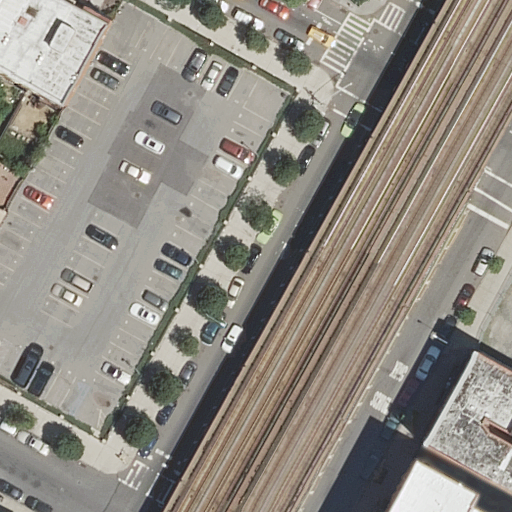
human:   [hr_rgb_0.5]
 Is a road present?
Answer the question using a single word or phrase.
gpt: yes

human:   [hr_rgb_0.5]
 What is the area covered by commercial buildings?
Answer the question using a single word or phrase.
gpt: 0m2

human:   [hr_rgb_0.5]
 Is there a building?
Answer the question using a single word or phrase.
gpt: yes

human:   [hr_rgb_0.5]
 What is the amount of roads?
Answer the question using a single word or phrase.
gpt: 8

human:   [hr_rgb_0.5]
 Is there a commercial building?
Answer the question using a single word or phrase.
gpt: no

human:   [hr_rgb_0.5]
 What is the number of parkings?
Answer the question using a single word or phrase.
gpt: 2

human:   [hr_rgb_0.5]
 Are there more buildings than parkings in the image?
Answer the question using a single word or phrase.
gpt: yes

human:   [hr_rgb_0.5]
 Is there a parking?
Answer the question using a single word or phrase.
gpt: yes

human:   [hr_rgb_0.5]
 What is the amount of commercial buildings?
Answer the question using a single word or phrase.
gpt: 0

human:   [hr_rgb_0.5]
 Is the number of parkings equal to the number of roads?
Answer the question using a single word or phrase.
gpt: no

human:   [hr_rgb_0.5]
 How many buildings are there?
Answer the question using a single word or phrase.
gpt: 7

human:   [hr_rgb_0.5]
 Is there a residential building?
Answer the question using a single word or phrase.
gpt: yes

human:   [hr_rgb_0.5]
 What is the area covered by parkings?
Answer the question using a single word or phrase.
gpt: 244m2

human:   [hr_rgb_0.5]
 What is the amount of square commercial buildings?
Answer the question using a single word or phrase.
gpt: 0

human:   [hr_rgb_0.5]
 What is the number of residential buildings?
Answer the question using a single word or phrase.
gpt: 7

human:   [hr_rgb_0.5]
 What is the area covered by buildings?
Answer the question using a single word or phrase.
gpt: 1203m2

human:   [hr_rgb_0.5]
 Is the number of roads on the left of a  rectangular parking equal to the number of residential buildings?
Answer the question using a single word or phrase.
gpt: no

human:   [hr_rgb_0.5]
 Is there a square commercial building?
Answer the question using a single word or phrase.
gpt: no

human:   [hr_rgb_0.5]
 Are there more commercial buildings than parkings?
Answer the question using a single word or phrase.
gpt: no

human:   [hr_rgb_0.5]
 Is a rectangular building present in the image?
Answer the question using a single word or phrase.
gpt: yes

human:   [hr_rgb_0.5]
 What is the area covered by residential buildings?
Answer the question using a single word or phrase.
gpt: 1203m2

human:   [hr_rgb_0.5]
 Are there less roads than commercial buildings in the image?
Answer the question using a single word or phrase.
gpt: no

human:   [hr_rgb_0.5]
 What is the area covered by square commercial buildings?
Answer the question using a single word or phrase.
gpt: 0m2

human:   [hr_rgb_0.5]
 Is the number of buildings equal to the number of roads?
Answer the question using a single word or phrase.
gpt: no

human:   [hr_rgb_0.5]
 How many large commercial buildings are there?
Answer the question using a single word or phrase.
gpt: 0

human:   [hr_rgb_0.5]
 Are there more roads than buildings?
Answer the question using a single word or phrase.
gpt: yes

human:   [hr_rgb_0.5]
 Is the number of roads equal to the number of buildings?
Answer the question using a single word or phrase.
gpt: no

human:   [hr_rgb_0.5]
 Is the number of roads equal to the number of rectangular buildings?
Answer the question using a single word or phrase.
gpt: no

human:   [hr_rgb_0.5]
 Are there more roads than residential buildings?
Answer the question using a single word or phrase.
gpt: yes

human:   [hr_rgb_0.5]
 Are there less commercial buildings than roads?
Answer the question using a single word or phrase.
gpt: yes

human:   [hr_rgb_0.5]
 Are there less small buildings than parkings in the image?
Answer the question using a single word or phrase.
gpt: no

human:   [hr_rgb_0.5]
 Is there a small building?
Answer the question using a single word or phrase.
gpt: yes

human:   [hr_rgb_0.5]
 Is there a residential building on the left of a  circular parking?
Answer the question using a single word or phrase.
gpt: no

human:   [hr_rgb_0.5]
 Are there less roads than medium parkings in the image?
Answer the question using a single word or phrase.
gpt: no

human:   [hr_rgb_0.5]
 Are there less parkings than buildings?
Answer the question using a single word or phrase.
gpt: yes

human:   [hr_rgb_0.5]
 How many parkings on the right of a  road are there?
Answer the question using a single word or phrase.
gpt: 1

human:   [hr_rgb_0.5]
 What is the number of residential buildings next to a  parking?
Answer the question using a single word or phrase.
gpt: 7

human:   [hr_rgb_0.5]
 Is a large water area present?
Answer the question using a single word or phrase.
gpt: no

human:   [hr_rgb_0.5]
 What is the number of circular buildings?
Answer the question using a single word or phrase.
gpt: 0

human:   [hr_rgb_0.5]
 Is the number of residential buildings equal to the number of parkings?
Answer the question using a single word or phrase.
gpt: no

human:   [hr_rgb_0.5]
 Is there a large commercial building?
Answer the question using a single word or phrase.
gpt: no

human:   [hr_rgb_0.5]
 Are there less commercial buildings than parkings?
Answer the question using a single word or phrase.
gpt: yes

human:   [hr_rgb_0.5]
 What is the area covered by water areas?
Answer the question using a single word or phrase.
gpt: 0m2

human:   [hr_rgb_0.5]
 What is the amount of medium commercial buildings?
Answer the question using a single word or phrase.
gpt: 0

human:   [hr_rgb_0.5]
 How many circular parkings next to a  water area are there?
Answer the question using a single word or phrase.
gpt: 0

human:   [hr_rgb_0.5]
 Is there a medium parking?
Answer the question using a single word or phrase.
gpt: yes

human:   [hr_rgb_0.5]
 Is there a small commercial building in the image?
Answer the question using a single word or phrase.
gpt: no

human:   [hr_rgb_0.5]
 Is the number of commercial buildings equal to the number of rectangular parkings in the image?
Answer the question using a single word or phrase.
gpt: no

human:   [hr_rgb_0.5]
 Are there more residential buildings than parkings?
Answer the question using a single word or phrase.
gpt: yes

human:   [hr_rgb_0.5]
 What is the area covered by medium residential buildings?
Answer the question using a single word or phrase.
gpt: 626m2

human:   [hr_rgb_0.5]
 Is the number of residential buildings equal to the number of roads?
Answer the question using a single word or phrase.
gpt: no

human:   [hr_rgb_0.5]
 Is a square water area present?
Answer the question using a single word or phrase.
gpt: no

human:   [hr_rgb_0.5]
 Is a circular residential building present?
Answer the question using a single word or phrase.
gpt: no

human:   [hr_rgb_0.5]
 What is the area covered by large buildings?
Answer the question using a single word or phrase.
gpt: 569m2

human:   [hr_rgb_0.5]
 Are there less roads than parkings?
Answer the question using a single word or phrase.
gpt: no

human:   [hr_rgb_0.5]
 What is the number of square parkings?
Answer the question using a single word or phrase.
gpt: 0

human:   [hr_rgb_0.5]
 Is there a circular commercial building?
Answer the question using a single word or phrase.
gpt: no

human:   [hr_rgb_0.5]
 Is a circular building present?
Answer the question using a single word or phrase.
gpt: no

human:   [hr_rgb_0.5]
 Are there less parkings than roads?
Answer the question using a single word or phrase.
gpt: yes

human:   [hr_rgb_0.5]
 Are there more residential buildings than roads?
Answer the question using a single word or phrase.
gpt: no

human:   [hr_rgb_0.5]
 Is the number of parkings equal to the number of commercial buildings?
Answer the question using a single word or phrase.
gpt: no

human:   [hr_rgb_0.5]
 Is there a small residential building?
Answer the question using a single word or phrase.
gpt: yes

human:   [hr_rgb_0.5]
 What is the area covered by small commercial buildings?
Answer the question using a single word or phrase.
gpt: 0m2

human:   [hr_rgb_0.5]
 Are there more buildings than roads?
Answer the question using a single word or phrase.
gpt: no